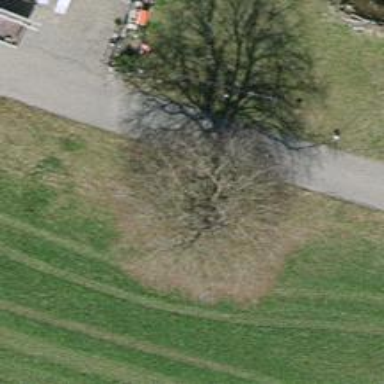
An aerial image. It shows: Urban area featuring tree as natural element.